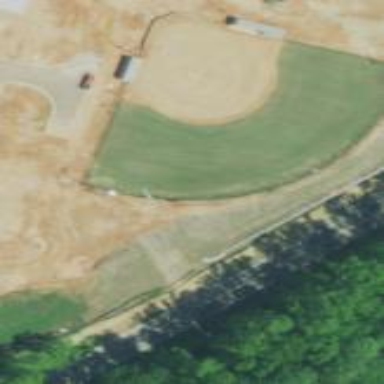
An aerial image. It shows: Baseball pitch for leisure land activities.